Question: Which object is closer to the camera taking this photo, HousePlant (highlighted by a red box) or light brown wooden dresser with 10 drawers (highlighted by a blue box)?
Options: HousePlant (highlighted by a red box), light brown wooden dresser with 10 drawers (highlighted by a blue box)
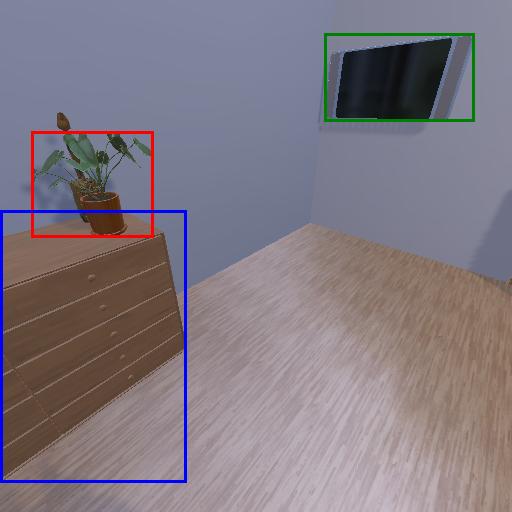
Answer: HousePlant (highlighted by a red box)